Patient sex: M
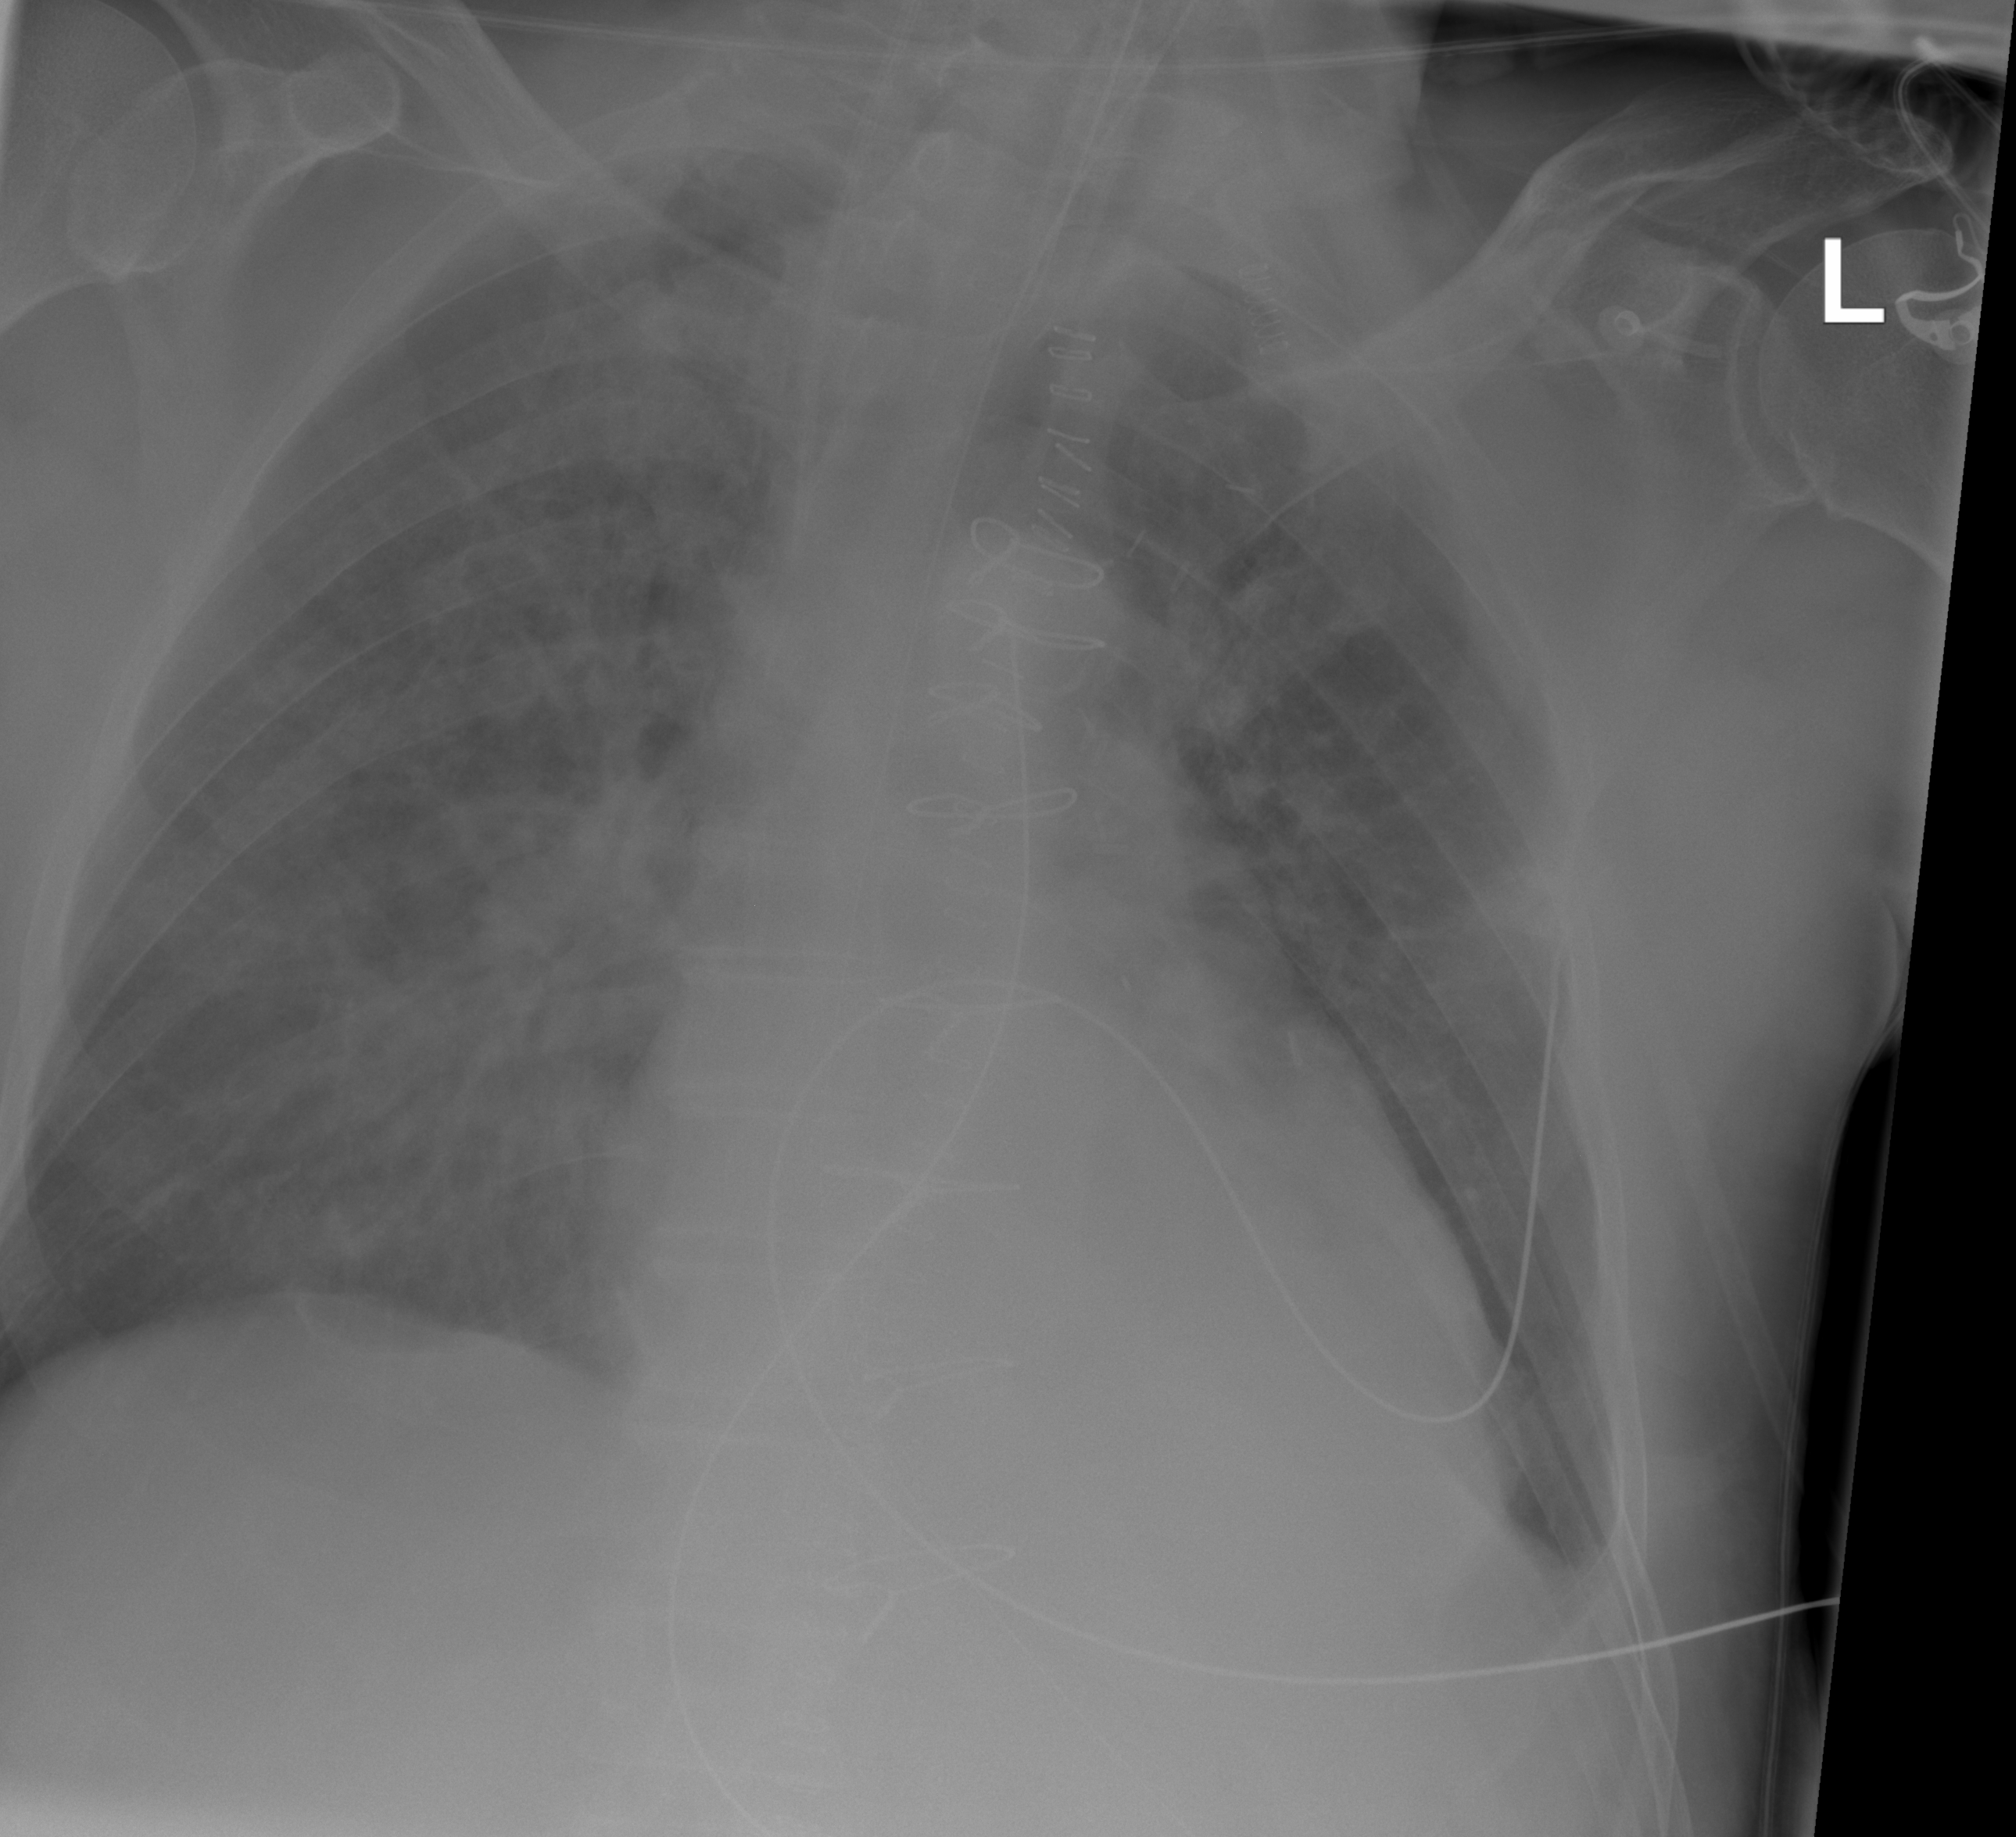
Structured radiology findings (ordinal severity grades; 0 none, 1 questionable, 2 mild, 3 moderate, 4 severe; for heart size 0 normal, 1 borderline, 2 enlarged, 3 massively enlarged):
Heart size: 2
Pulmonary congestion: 3
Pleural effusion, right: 1
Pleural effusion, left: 1
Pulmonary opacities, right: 3
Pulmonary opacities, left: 0
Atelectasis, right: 0
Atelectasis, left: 2